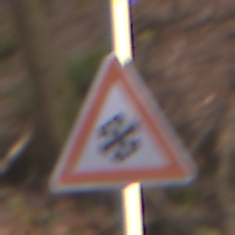
Verkehrszeichen: SchneeOderEisglaette
Umgebung: Outdoor, Nature
Tageszeit: Midday
Wetter: Overcast
Licht: Natural
Jahreszeit: Autumn
Kontrast: LowContrast